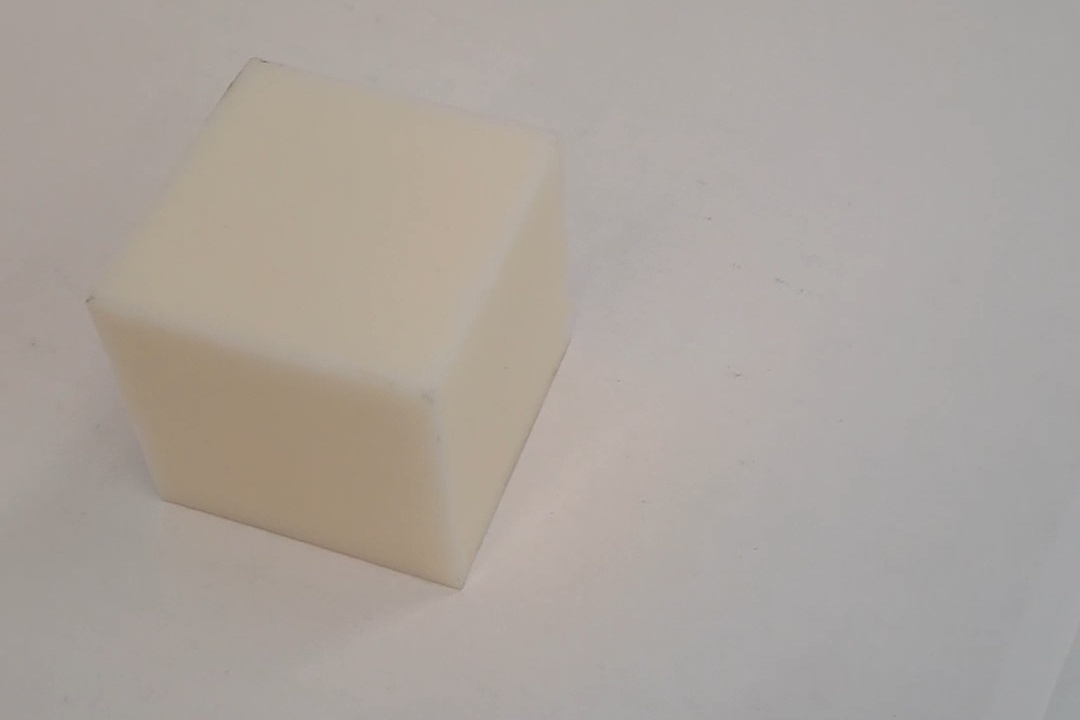
Label: Cuboid